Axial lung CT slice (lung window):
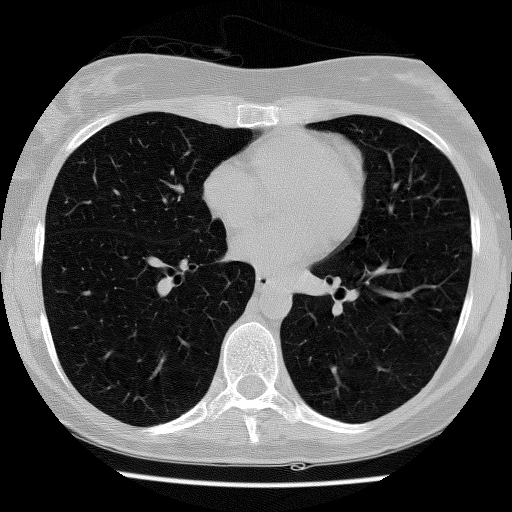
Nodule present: no